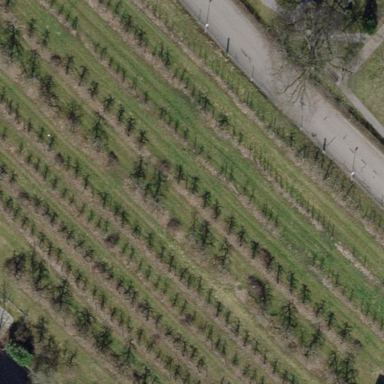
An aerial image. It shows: Orchard.